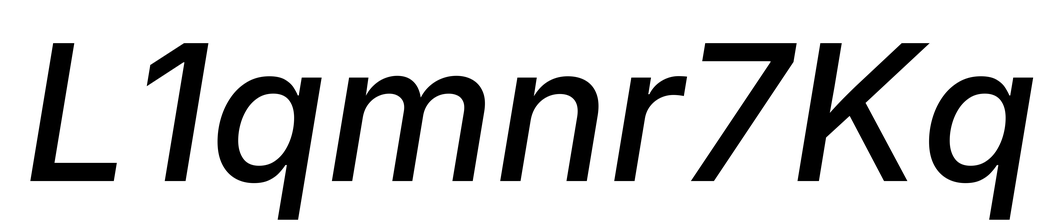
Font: Inter-Italic_Medium_Italic